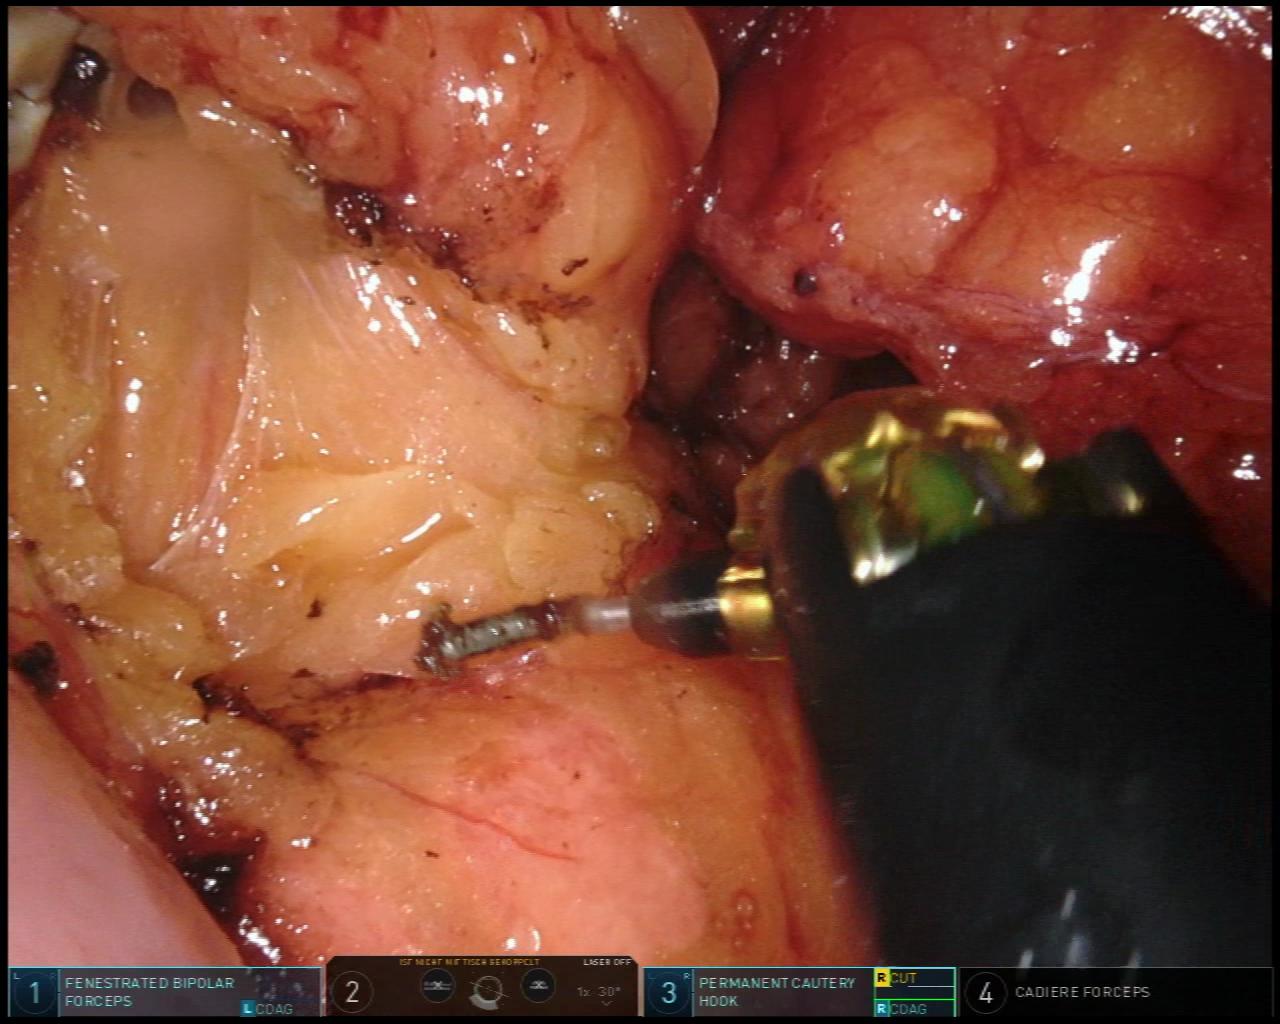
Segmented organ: pancreas
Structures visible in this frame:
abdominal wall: no
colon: no
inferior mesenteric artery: no
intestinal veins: no
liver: no
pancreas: yes
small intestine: yes
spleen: no
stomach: no
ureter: no
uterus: no
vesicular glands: no